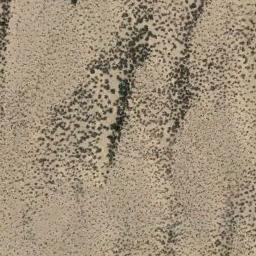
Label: chaparral